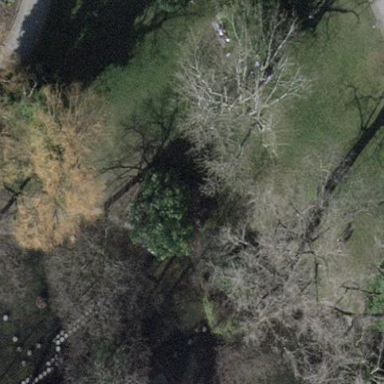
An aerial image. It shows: Park.